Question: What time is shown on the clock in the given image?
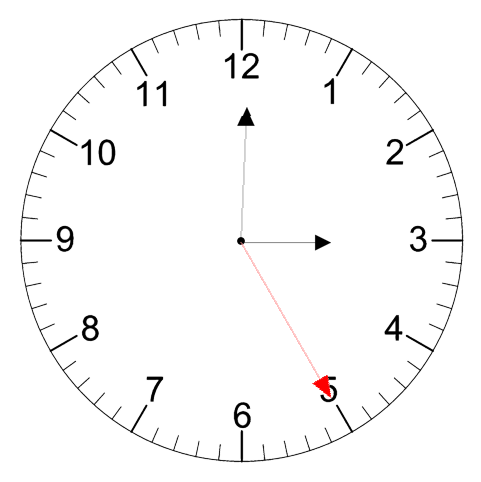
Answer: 03:00:25